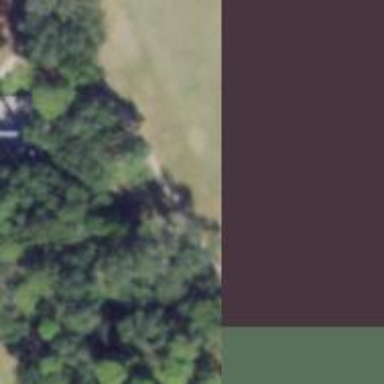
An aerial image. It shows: Golf cartpath that is also road path.